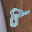
Label: 8